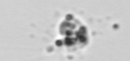
Label: detritus